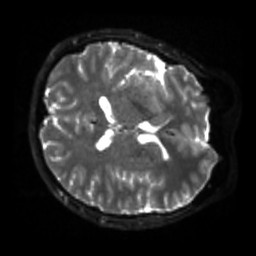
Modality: sbref
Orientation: axial
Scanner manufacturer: siemens
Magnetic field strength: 3 T
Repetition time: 4 s
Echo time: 0.0594 s